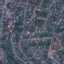
Label: Residential